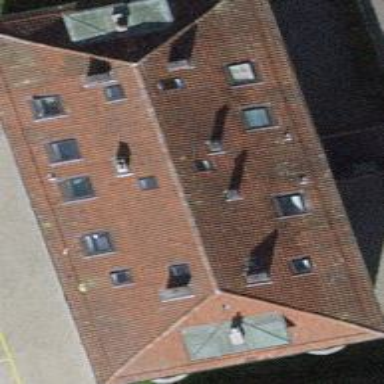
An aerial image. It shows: Half-hipped roof shape on the apartments building.